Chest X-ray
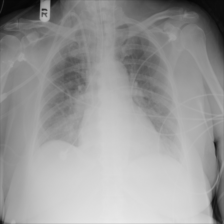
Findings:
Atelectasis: negative
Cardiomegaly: negative
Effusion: negative
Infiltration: negative
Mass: negative
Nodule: negative
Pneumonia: negative
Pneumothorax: negative
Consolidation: negative
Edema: negative
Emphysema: negative
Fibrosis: negative
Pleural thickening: negative
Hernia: negative